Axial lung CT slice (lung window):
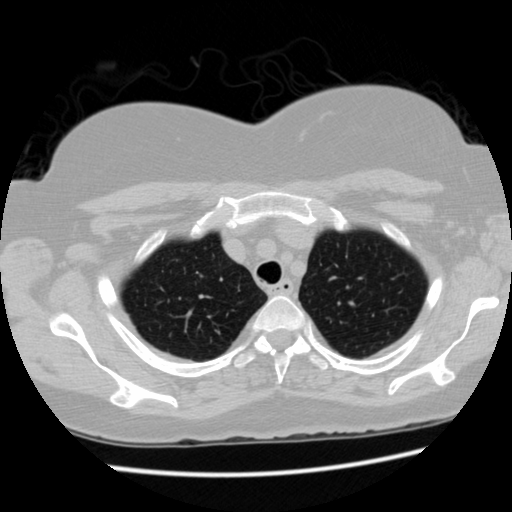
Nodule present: no